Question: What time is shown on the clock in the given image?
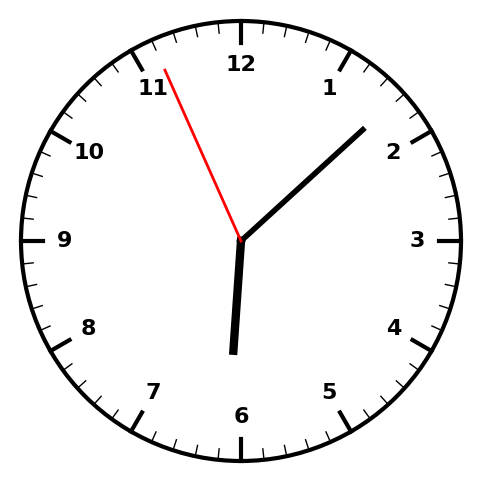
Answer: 06:07:56